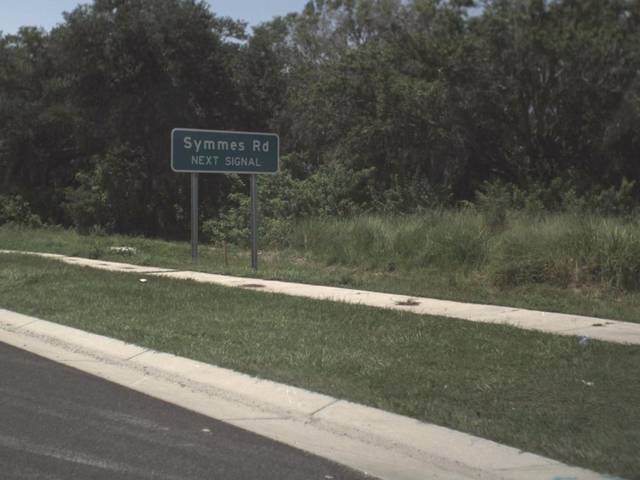
Region: United States
Coordinates: 27.84, -82.328